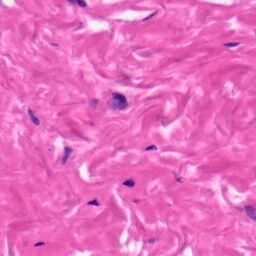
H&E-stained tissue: Skin